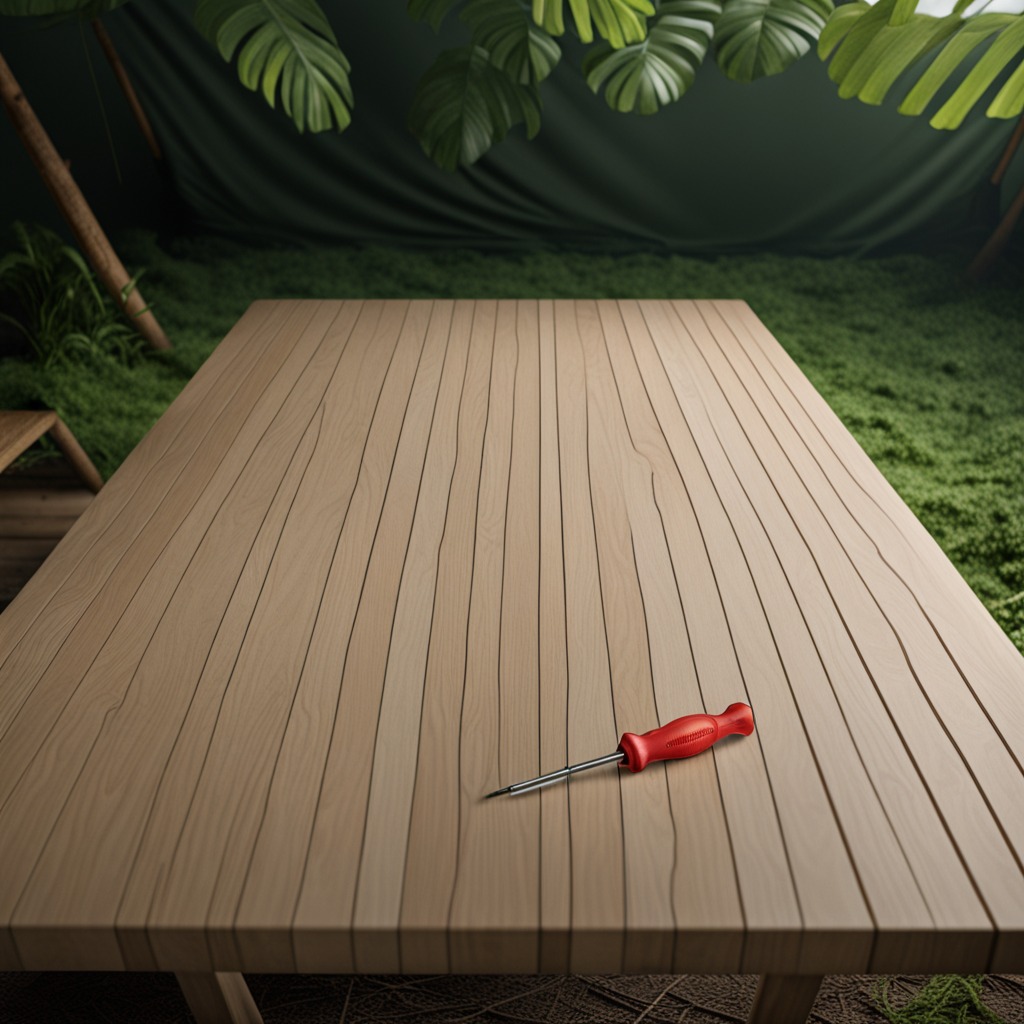
A screwdriver is lying on a wooden table inside a jungle field workshop tent.